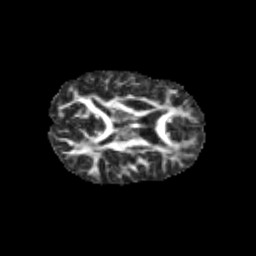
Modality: FA
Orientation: axial
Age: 11
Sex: female
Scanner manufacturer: siemens
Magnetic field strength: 3 T
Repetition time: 3.8 s
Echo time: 0.07 s